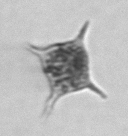
Label: Dictyocha